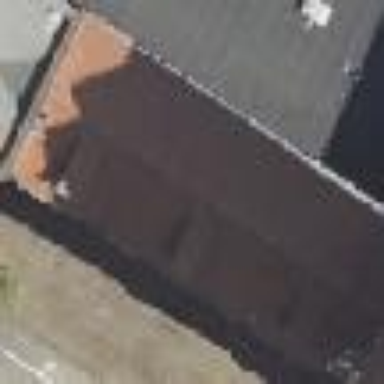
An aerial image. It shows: Industrial building with gabled roof.